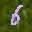
Label: 6